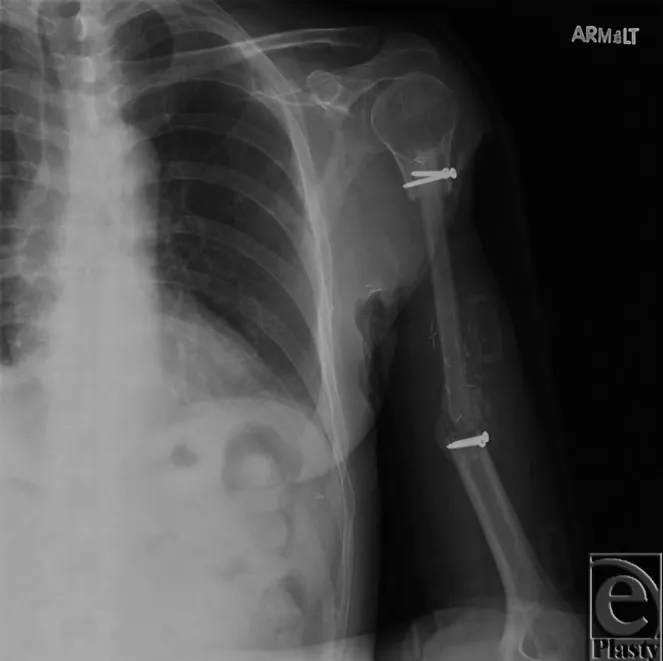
Fracture at graft site.
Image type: radiology (x_ray)